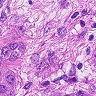
Metastatic tissue present: yes